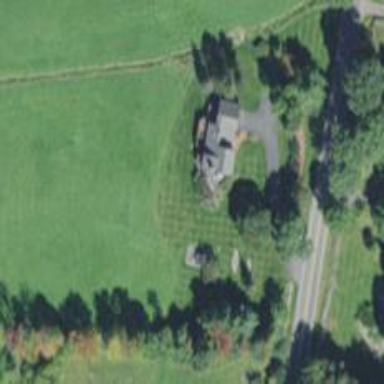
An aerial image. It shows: Simple house.